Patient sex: M
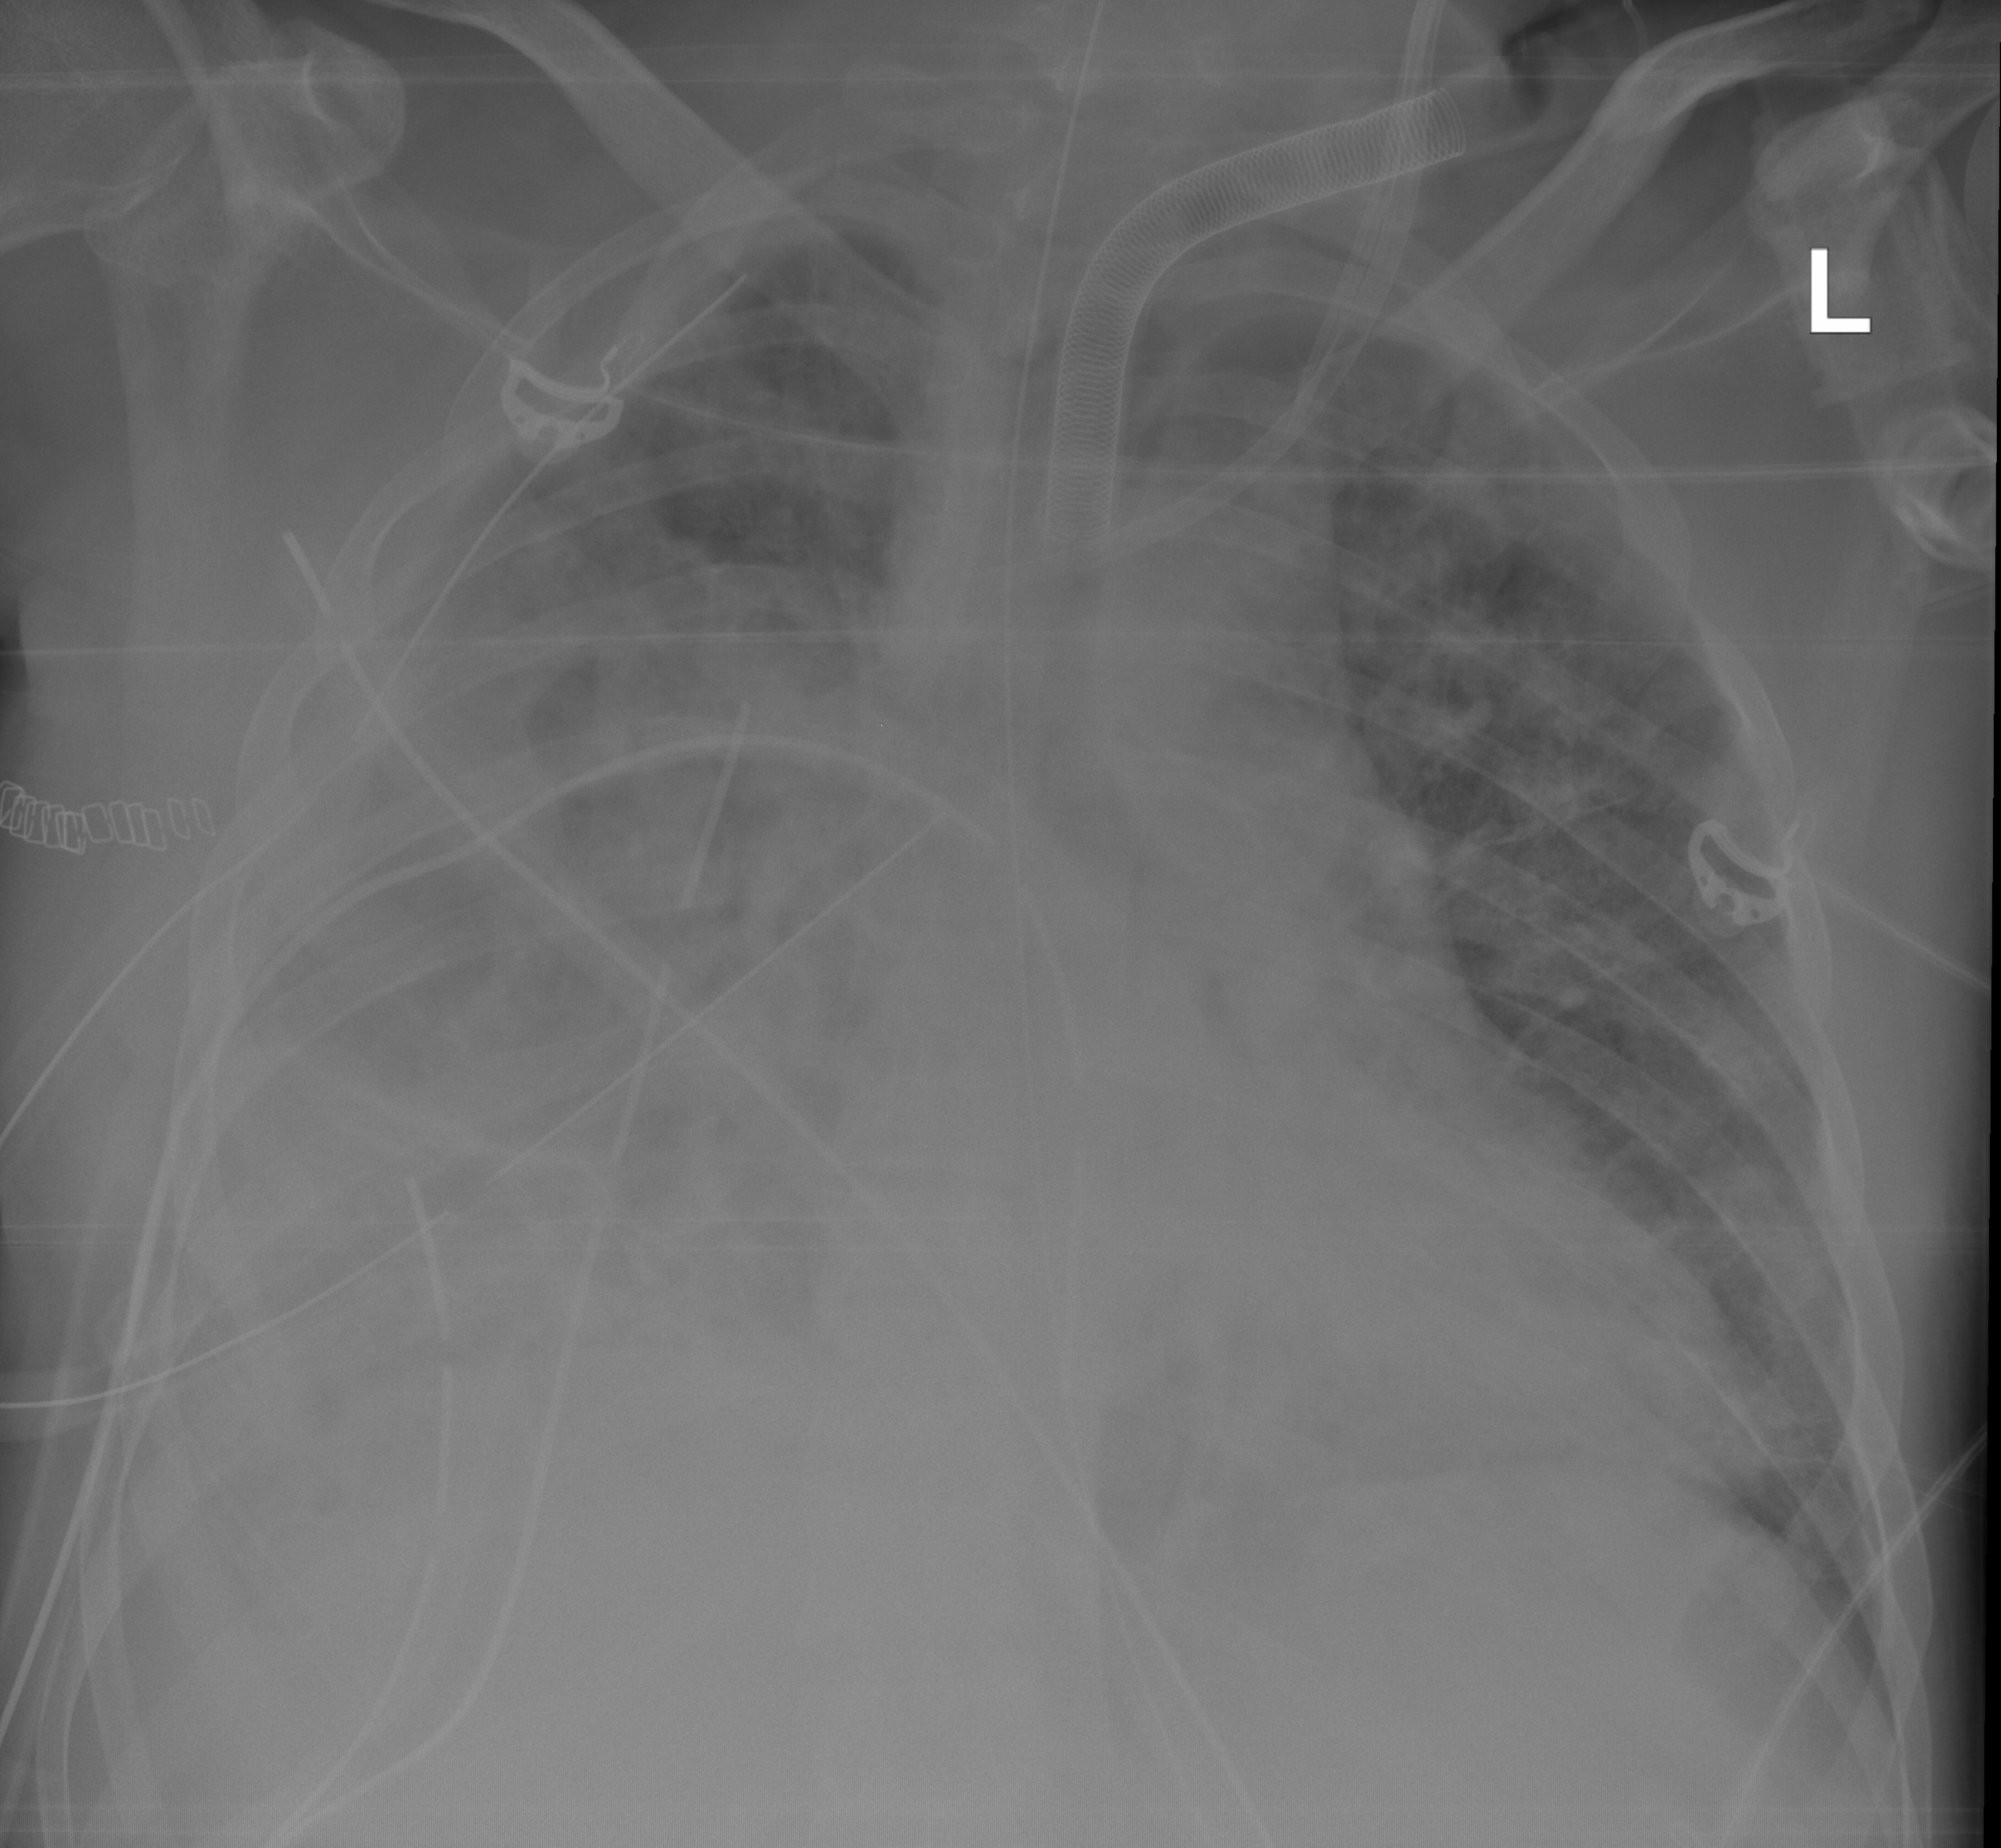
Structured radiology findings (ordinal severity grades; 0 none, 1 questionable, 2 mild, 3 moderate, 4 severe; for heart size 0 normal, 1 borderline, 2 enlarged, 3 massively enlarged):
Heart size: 1
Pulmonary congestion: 2
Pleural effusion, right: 3
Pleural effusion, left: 0
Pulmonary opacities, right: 1
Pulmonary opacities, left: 1
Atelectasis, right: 3
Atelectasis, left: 2